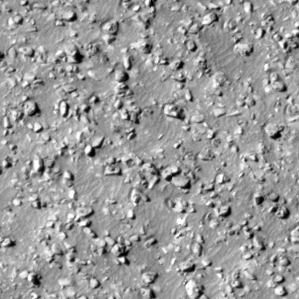
Label: non_frost